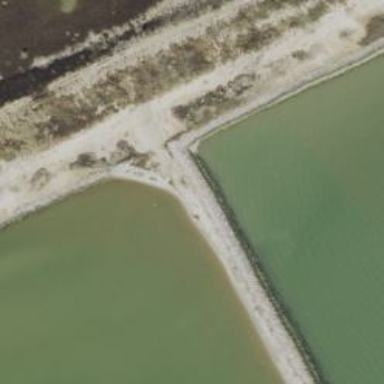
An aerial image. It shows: Breakwater structure.